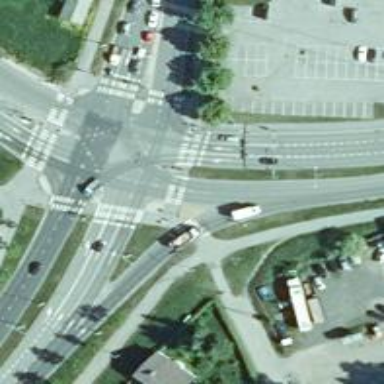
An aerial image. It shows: Marked asphalt cycleway with crossing island.